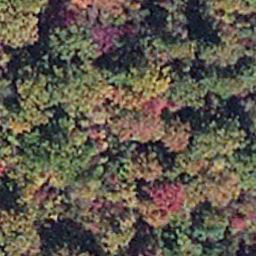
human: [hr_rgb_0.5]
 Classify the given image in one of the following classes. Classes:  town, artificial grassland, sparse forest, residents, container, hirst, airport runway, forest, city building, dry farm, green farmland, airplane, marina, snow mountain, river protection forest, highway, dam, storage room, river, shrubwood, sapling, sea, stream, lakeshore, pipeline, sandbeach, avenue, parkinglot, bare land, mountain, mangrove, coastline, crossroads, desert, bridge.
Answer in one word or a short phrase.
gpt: mangrove